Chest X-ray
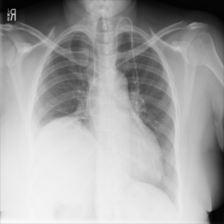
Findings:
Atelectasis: negative
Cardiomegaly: negative
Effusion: positive
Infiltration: negative
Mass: negative
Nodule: negative
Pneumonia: negative
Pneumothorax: negative
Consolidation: negative
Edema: negative
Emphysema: negative
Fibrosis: negative
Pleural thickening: negative
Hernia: negative